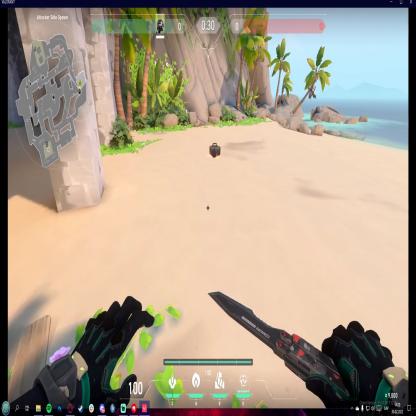
Label: dropped spike